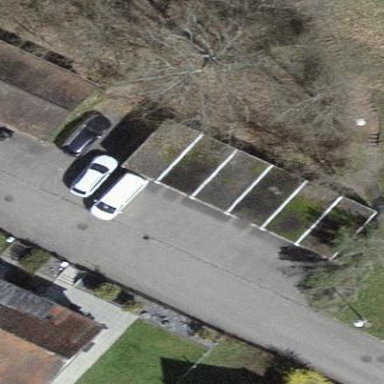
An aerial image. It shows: Group of garages.